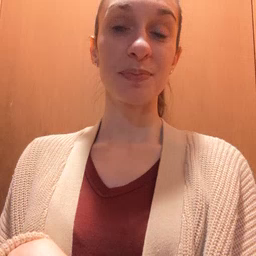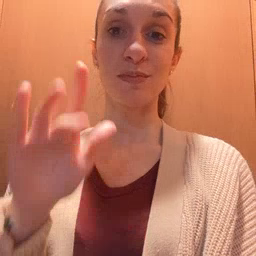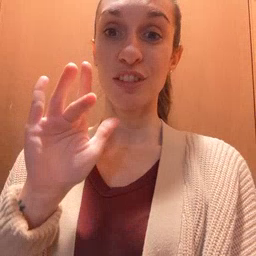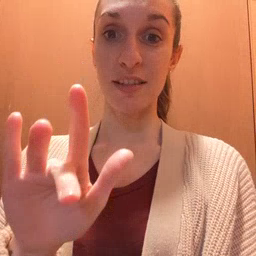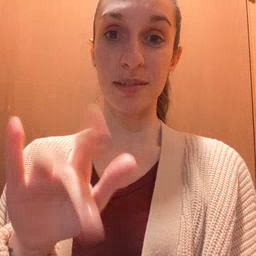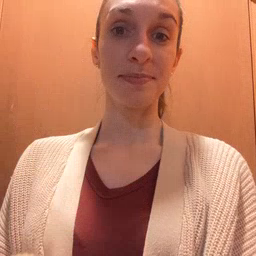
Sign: touch